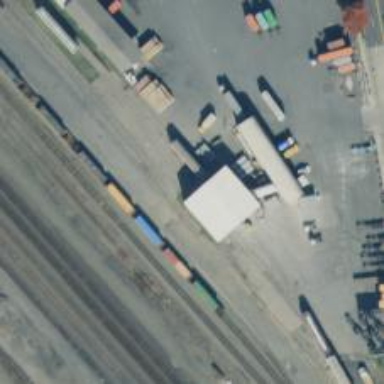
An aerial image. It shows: Railway yard.